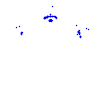
Particle: pion